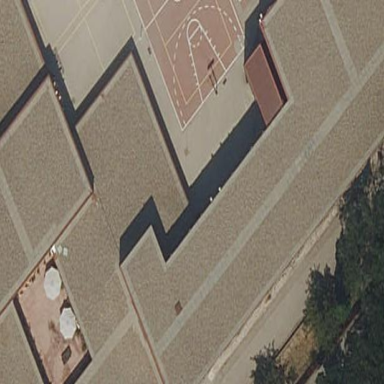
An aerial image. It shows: School building.